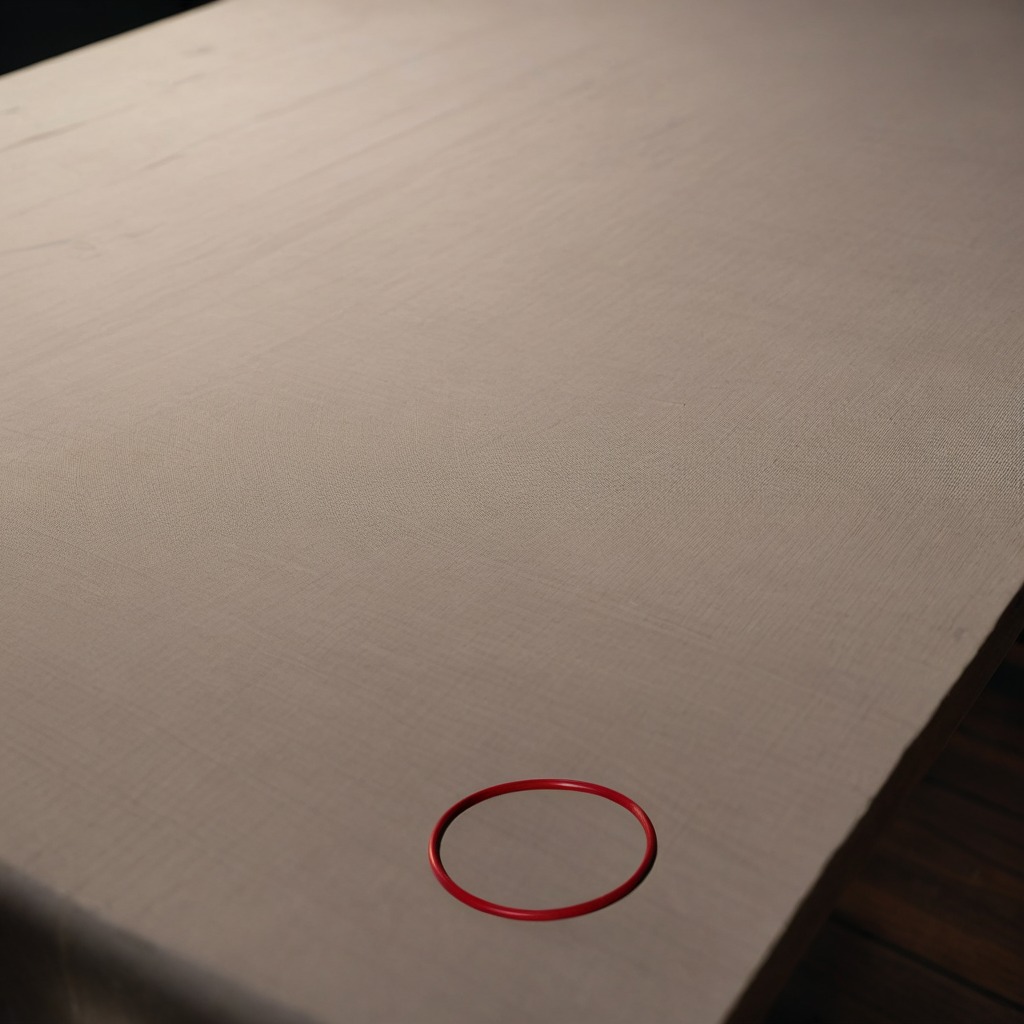
A rubber O-ring lying on the wooden table inside a workshop at night.